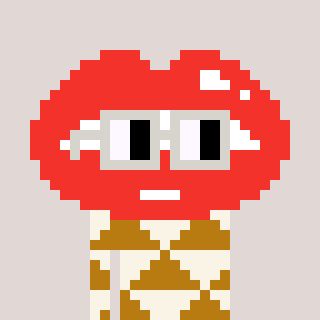
a pixel art character with square light gray glasses, a lips-shaped head and a gold-colored body on a warm background